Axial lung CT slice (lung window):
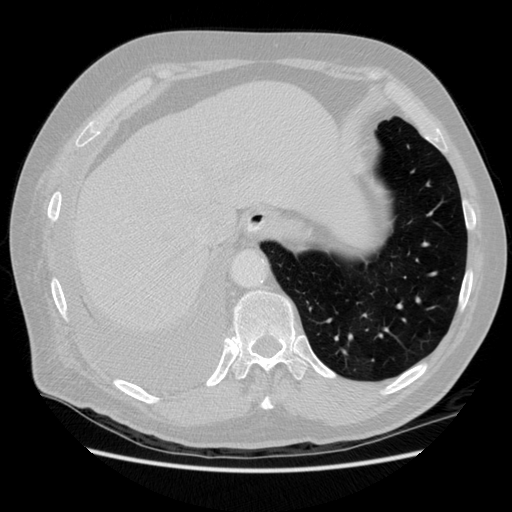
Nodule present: no